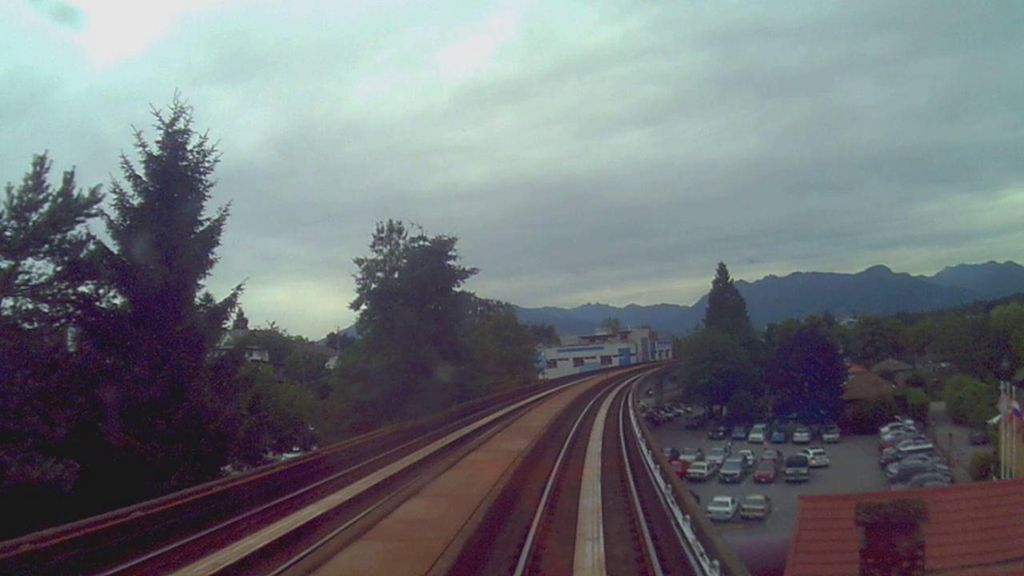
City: vancouver